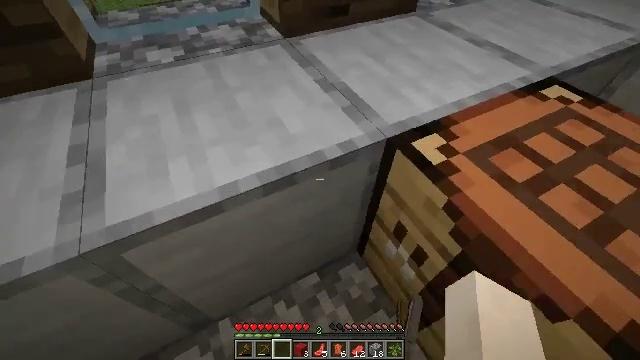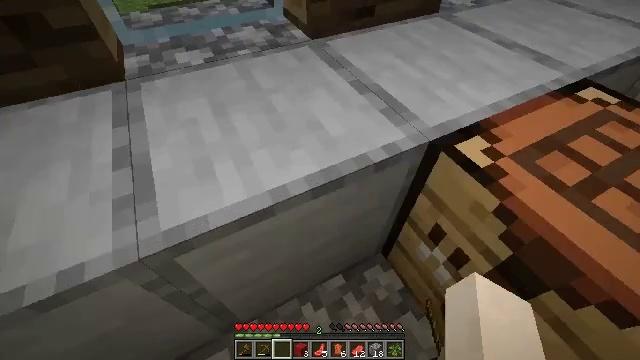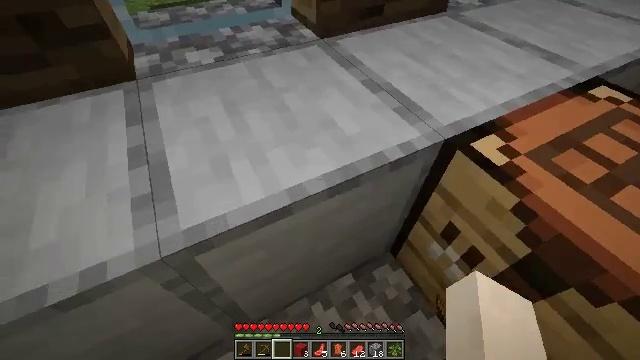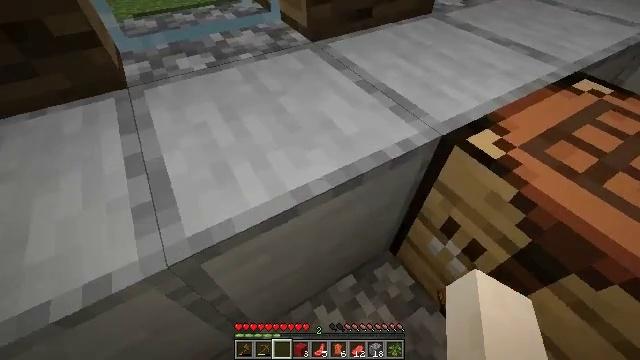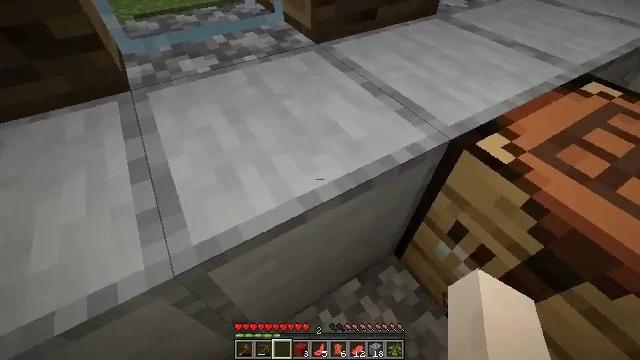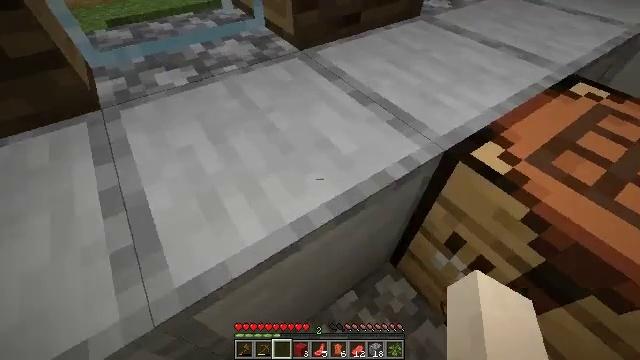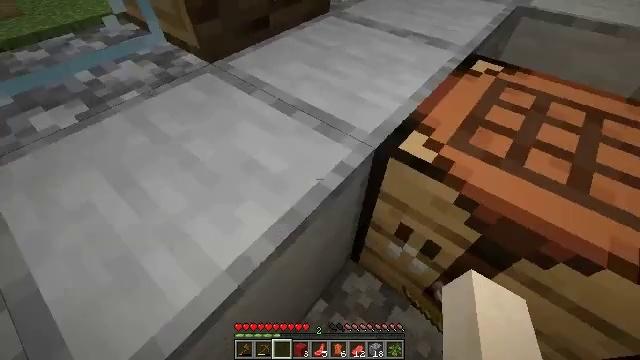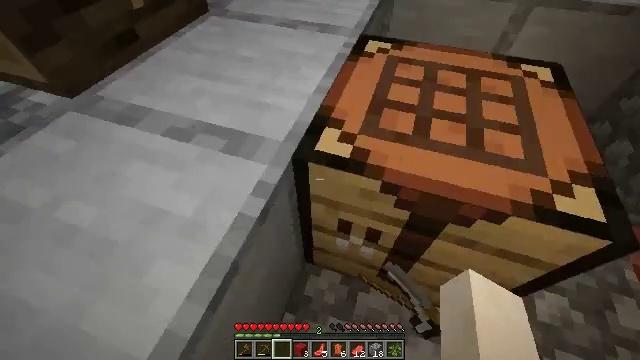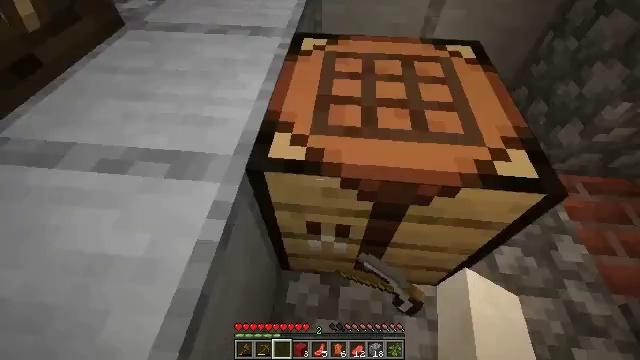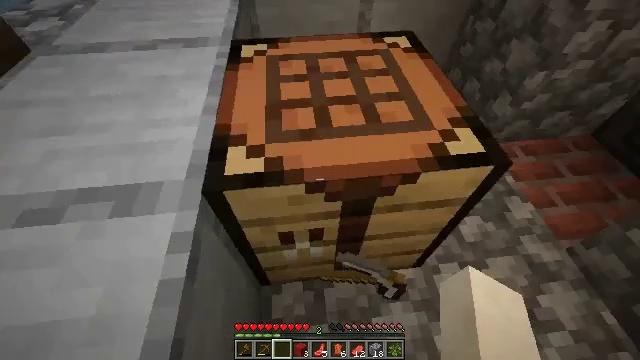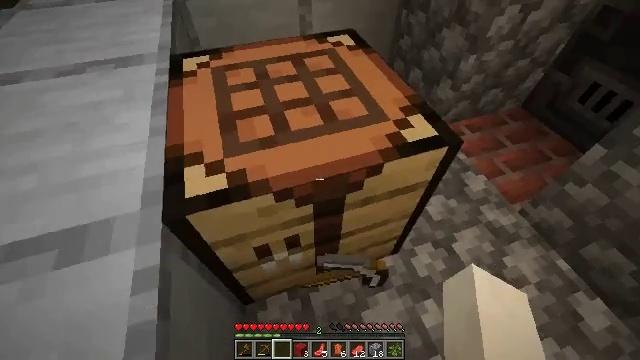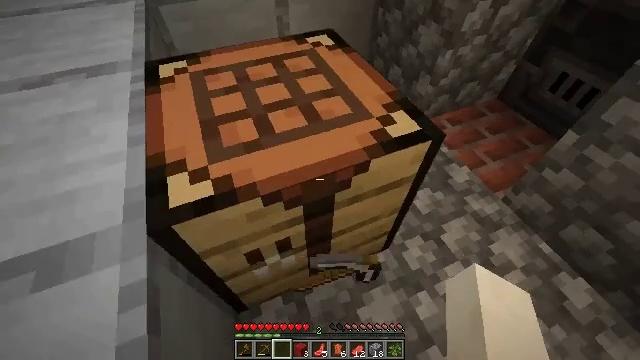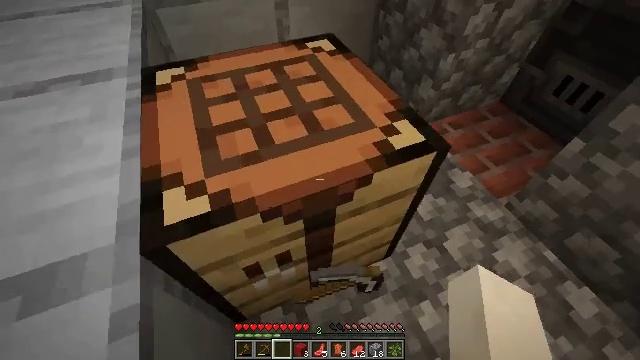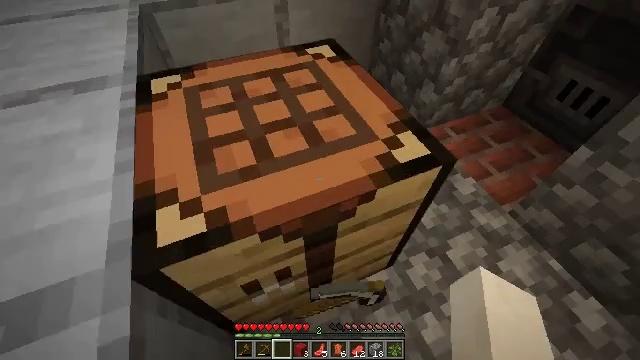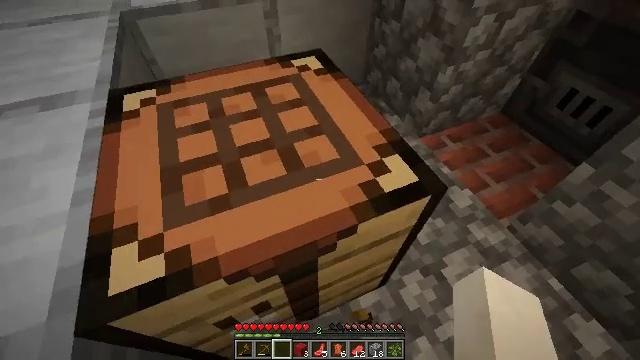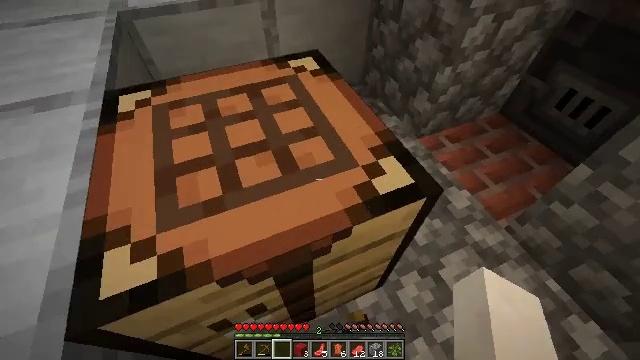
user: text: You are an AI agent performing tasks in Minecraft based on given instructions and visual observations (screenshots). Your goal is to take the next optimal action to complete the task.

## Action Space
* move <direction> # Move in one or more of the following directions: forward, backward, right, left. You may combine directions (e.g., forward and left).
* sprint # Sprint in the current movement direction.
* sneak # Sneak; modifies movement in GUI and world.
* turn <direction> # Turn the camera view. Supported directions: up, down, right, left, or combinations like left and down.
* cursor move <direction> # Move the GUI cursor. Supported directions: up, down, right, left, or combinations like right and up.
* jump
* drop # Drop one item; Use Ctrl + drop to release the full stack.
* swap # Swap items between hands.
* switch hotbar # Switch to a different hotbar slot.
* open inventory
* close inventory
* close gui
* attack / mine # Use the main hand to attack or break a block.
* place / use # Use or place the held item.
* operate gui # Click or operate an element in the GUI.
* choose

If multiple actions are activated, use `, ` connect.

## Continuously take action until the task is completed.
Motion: motion action
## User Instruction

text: Attack the smooth stone block to break it.
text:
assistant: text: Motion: no_op
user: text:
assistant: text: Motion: no_op
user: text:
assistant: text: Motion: turn right
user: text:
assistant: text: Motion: move forward
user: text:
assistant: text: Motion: move forward, turn right
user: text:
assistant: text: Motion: move forward, turn right
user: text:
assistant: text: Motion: turn right and down
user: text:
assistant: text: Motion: turn right
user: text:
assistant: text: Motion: turn right
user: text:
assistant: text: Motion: turn right
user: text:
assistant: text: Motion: turn right
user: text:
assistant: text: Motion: move forward
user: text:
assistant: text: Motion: move forward
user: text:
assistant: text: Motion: move forward
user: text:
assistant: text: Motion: no_op
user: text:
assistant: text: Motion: no_op
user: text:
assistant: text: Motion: no_op
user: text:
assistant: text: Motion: no_op
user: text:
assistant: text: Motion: move back, turn left
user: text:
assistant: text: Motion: move back, turn left
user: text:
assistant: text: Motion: move back, turn left and up
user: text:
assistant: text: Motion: move back, turn left and up
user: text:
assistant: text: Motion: move back, turn left
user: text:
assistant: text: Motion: move back
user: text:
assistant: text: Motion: move back
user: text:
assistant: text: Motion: no_op
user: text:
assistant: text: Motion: move forward
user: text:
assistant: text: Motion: move forward
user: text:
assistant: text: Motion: move forward, turn up
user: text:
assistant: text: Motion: move forward, turn left and up